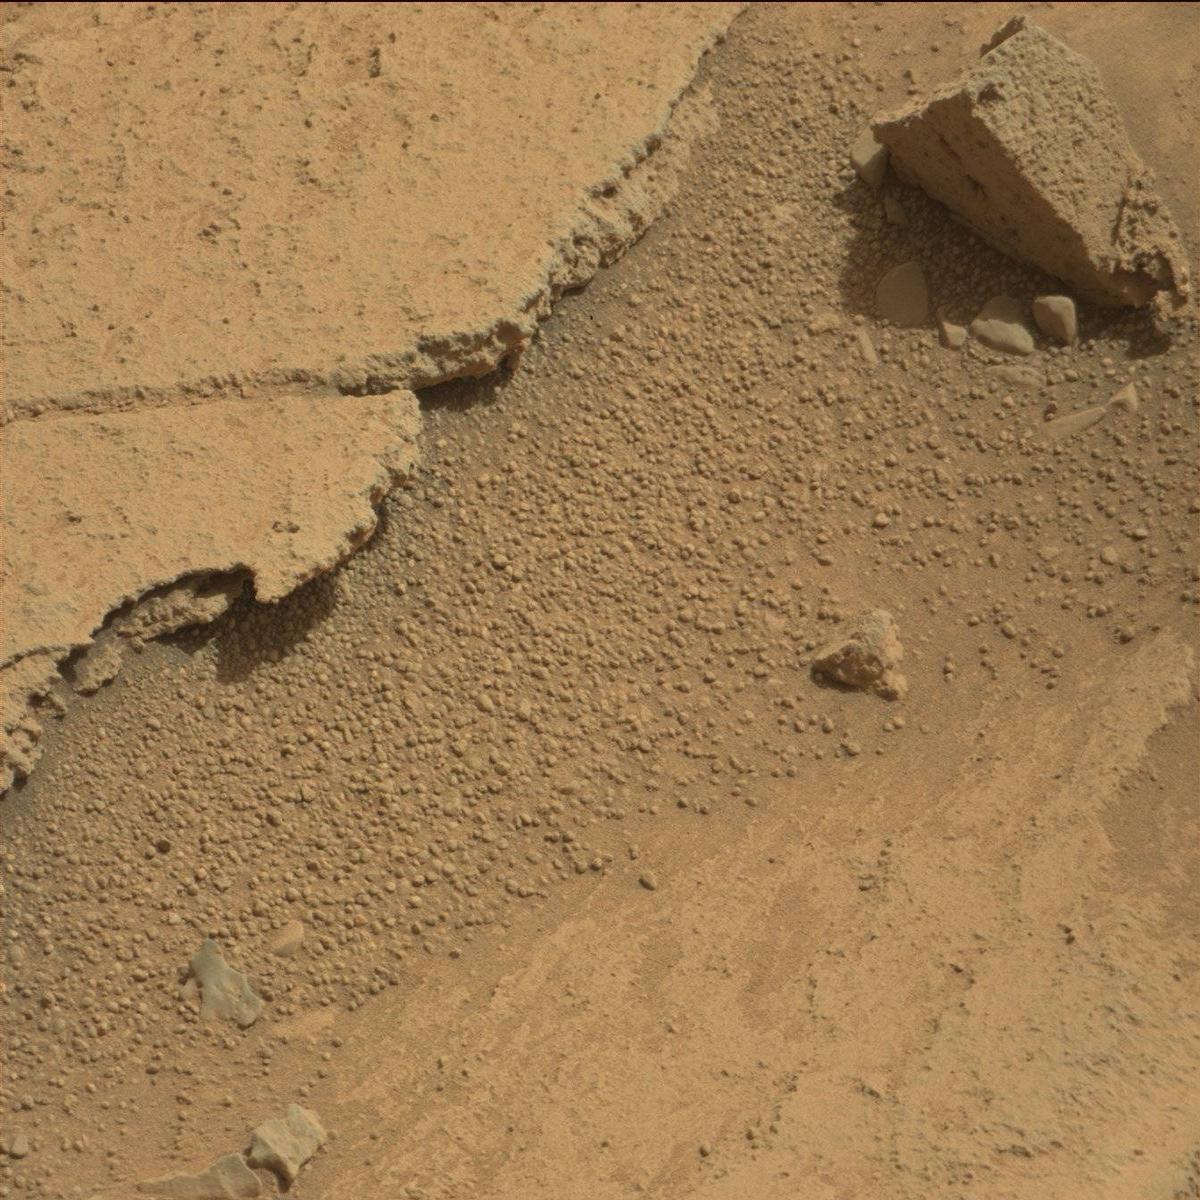
Terrain classes present: Bedrock, Rock, Sand / Soil